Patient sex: F
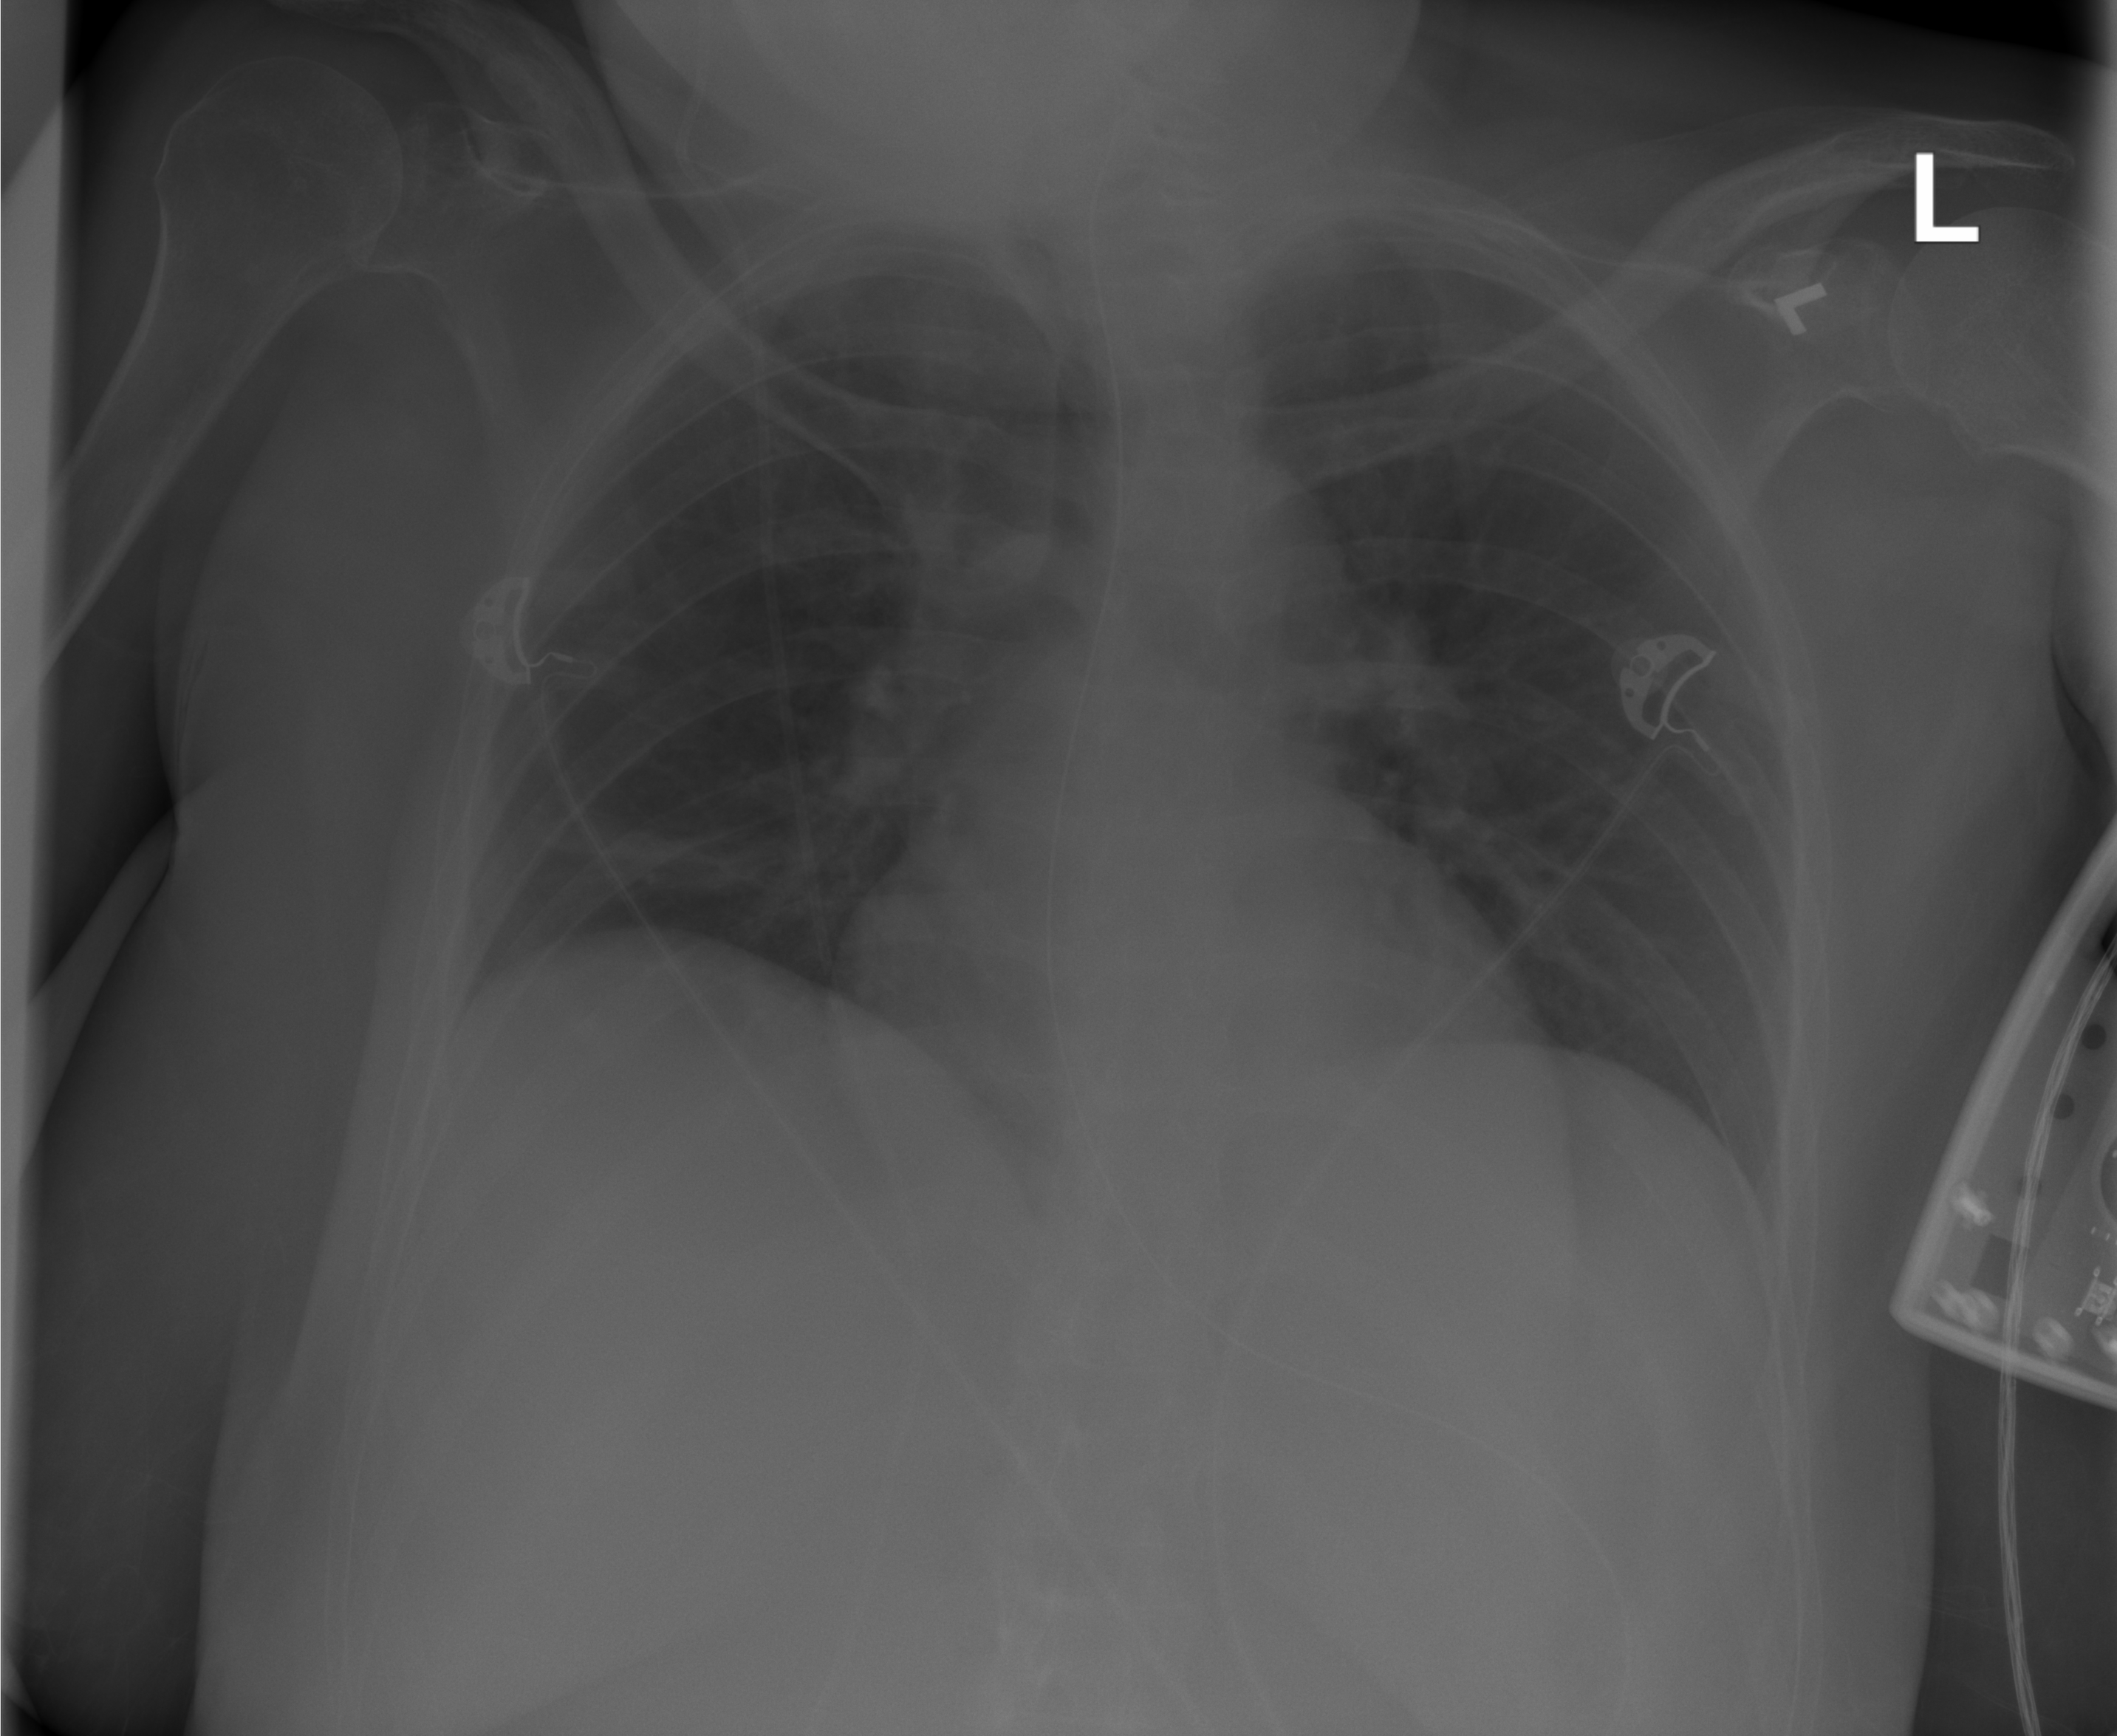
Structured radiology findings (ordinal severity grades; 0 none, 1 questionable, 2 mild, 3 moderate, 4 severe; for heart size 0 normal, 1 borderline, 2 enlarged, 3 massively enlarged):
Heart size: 2
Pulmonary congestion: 0
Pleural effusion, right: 0
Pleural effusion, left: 0
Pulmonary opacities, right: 0
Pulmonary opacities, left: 0
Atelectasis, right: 2
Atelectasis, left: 0